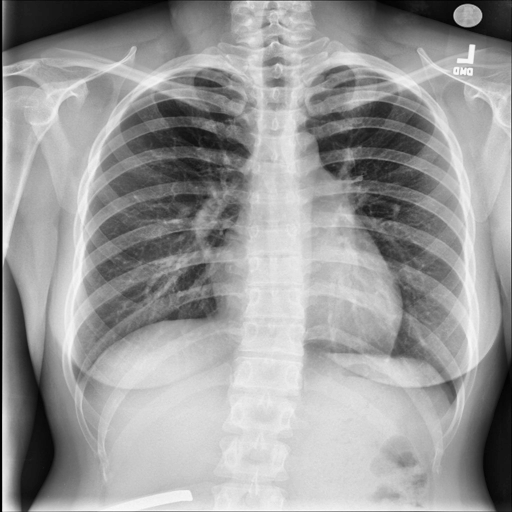
Finding: NORMAL